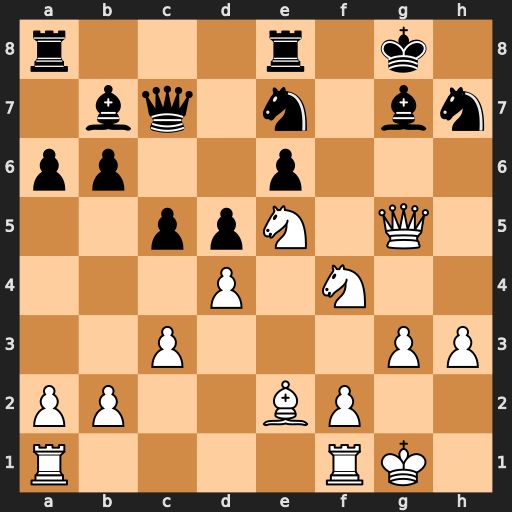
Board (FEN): r3r1k1/1bq1n1bn/pp2p3/2ppN1Q1/3P1N2/2P3PP/PP2BP2/R4RK1
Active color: w
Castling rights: -
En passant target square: -
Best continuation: Qxg7+ Kxg7 Nxe6+ Kf6 Nxc7